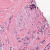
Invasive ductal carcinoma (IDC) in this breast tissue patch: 1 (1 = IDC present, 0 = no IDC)